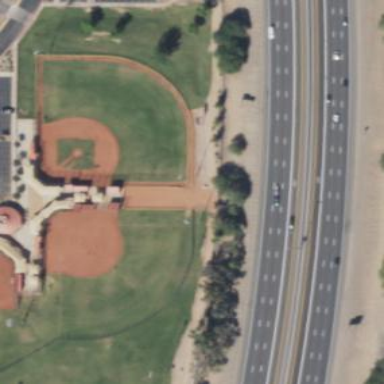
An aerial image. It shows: Softball pitch for leisure and sport activities.